Question: I am using the ExpressionDark theme for the WPF application i'm developing.
However, I noticed a rather annoying bug when using an editable combobox.
As shown in the screenshot bellow, when I type a text that is longer than the control's width, the content goes out of the combobox:

I tried with the default windows theme, and this bug is not present, so my guess is that there is a problem with the ExpressionDark theme.
I've explored the theme XAML for a while, but I couldn't find the source of the problem so far.
Maybe some of you already came across that problem and/or have an idea on how to fix this?
Many thanks!
P.S.: Is use the ExpressionDark theme that can be found on codeplex: <URL>
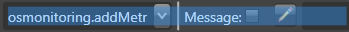
Answer: Well I've found the problem. It was indeed a bug in the ExpressionDarkTheme. Here's the solution if anyone else run into this problem.
In the ExpressionDark.xaml file, search for the ControlTemplate named "ComboBoxTextBox". The goal is to put a scroll viewer in there so that the content can scroll horizontally.
Just replace the line
'''
<Border x:Name="PART_ContentHost" Focusable="False" Background="{TemplateBinding Background}" />
'''
with
'''
<Border Focusable="False" Background="{TemplateBinding Background}">
<ScrollViewer Margin="0" x:Name="PART_ContentHost" Style="{DynamicResource NuclearScrollViewer}" />
</Border>
'''
Voila! Problem solved.